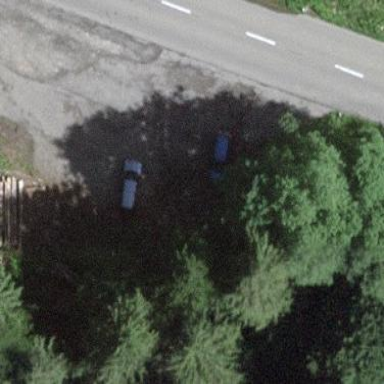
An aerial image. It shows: Parking area with gravel surface.